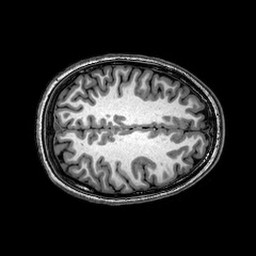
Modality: T1w
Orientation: axial
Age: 22
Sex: female